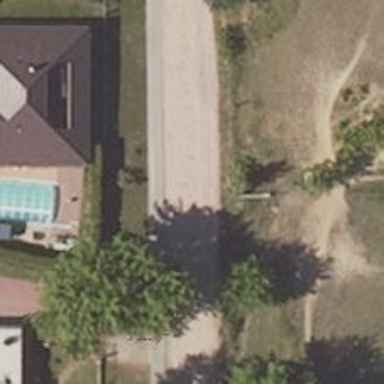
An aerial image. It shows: Dirt road in residential area. There is track for cyclists on the left side.